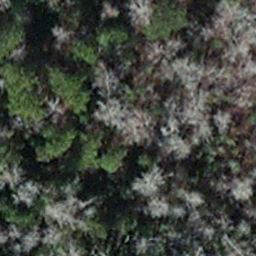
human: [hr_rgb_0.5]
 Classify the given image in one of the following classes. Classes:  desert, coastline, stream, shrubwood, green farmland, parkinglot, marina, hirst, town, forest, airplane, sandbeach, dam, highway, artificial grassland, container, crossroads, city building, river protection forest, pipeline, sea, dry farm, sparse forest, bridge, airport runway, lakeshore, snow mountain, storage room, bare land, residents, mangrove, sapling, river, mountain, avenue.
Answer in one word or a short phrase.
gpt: sapling